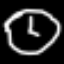
Label: clock